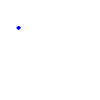
Particle: proton